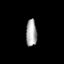
Tissue: lung
Cell type: Endothelial cells
Senescence score: 0.2139
Nuclear area (px): 283
Mean DAPI intensity: 169.77